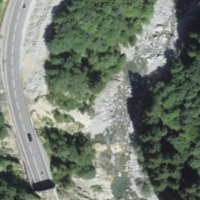
EUNIS habitat code: 43
Species observed at this site:
Lysimachia nemorum